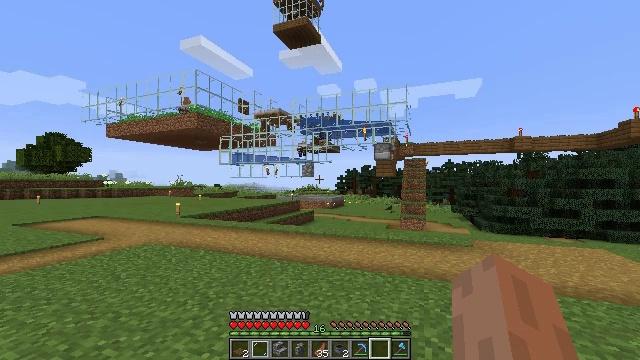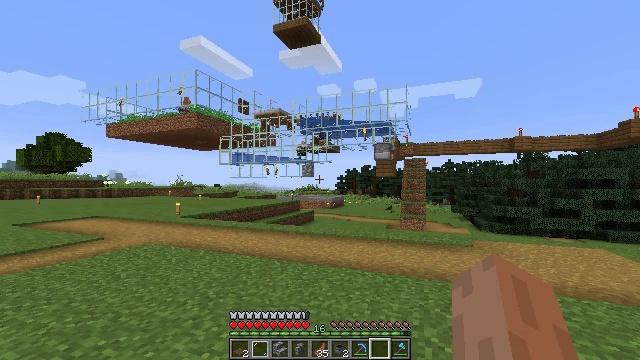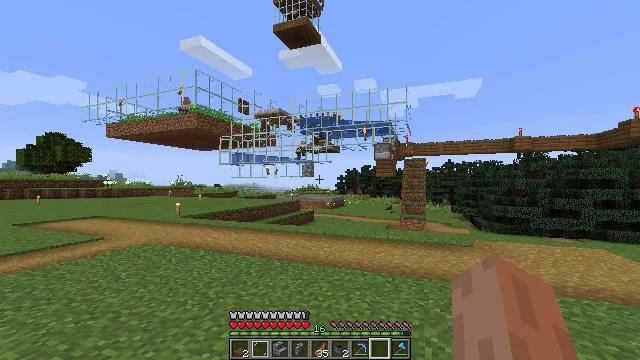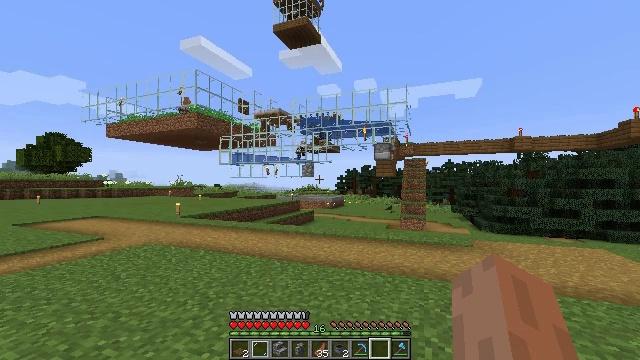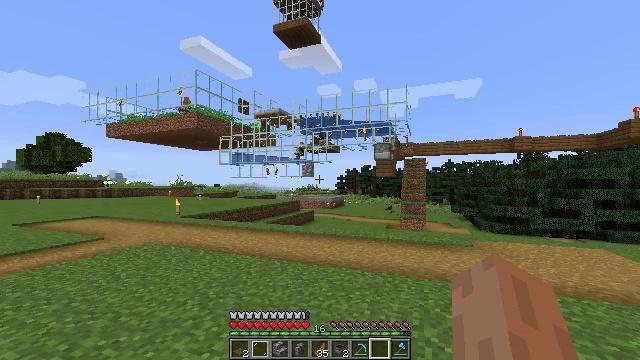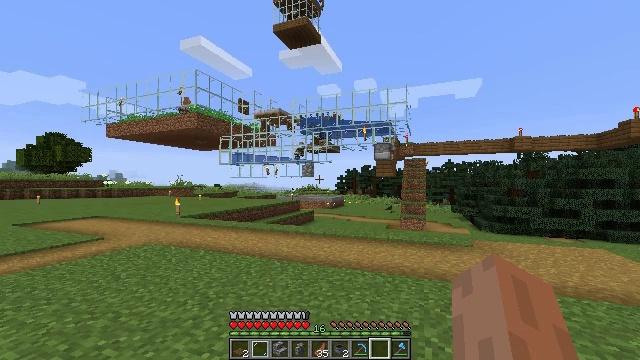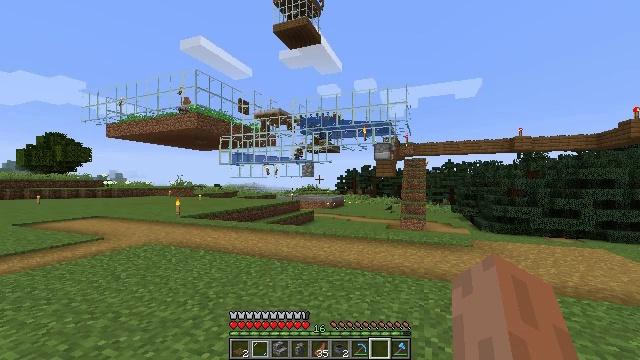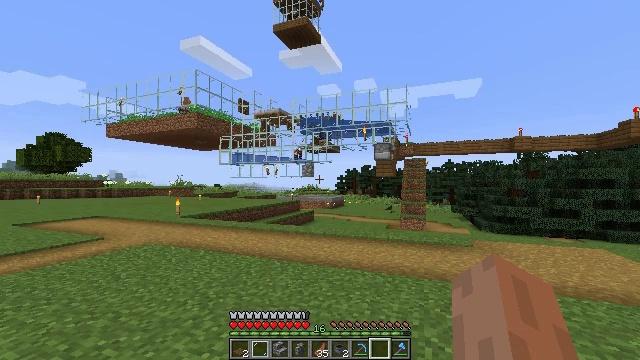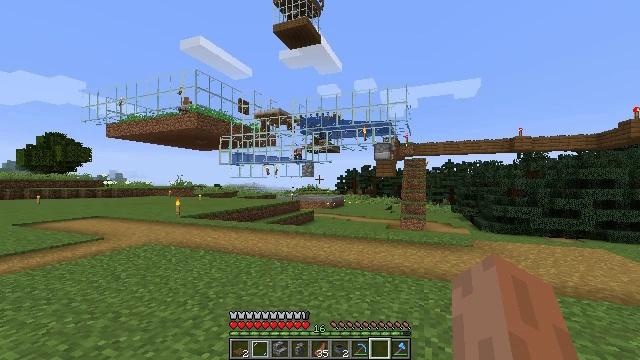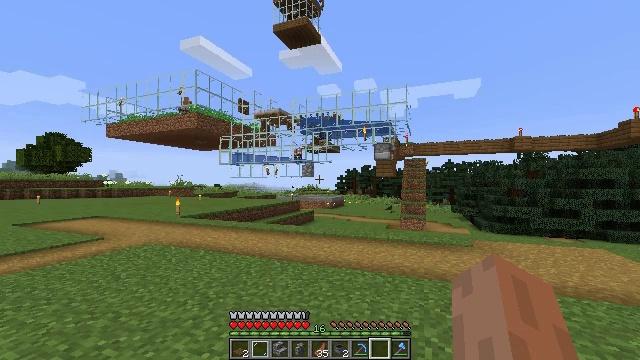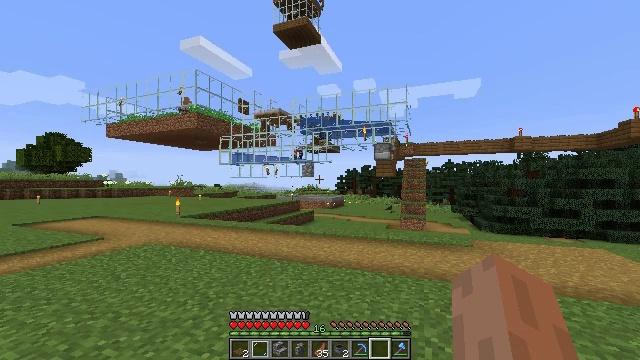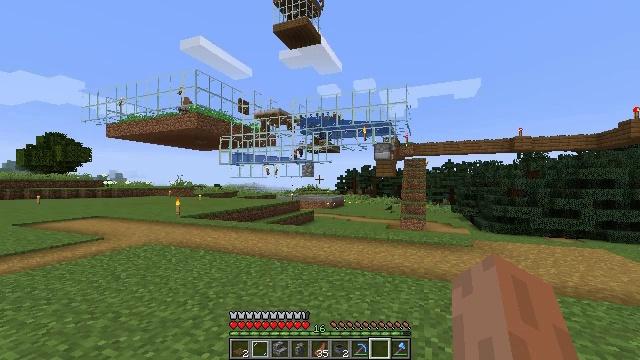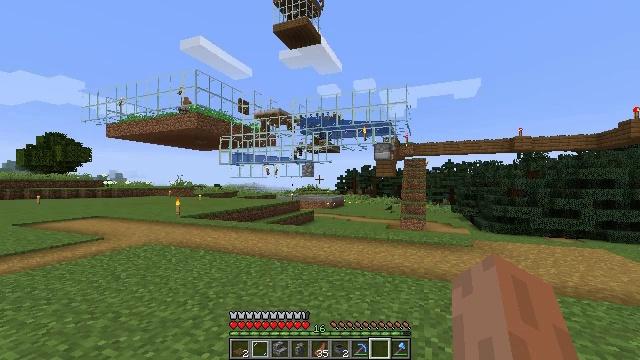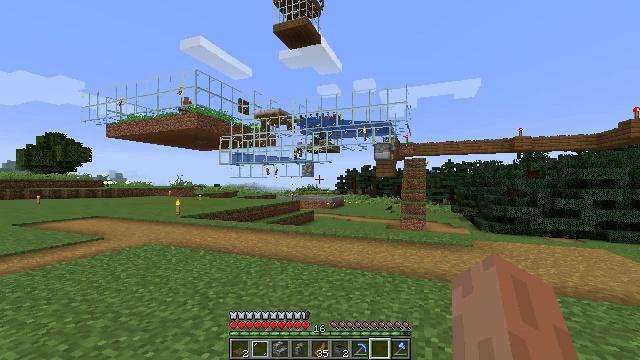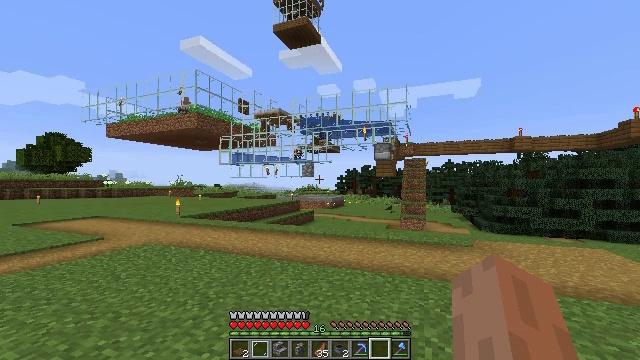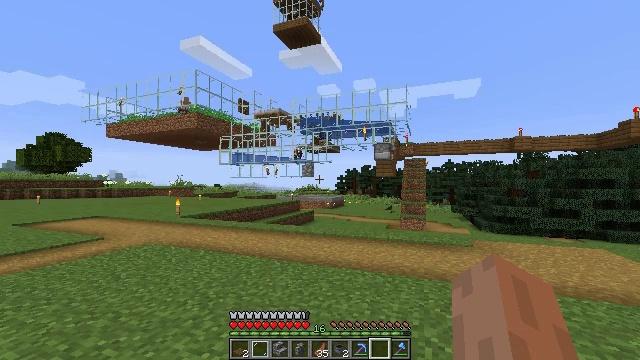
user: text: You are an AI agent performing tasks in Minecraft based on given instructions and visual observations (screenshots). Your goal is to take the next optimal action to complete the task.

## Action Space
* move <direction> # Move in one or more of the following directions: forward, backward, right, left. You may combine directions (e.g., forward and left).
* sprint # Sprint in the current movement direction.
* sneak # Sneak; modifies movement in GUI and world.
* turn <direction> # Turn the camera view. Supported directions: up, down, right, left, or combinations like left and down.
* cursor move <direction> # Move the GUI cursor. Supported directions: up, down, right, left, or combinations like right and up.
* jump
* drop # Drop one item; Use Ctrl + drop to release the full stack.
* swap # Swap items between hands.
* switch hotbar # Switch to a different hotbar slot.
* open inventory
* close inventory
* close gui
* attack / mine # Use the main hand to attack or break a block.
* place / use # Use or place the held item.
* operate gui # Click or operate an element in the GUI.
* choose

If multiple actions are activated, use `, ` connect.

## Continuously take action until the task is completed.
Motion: motion action
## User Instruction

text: Craft a minecart using five iron ingots.
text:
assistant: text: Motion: no_op
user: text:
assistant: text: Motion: no_op
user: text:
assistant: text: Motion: no_op
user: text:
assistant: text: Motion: no_op
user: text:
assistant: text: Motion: no_op
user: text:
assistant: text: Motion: no_op
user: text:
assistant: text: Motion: no_op
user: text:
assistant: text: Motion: no_op
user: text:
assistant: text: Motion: no_op
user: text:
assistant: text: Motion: no_op
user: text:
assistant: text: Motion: no_op
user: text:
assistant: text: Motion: no_op
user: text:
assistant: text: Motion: no_op
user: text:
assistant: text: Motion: no_op
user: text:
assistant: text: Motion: no_op
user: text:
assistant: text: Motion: no_op
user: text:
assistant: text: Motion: turn right
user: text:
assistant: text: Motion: turn right and down
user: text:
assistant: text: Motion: turn right and down
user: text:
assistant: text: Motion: turn right and down
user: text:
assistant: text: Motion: no_op
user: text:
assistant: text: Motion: turn right
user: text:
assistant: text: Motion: no_op
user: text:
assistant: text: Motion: no_op
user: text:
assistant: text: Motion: no_op
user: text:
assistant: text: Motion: turn left
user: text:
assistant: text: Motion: turn left and up
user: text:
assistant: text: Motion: turn left
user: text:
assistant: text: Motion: turn left
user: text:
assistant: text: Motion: turn left